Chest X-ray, PA view. Patient: 33 years old, sex M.
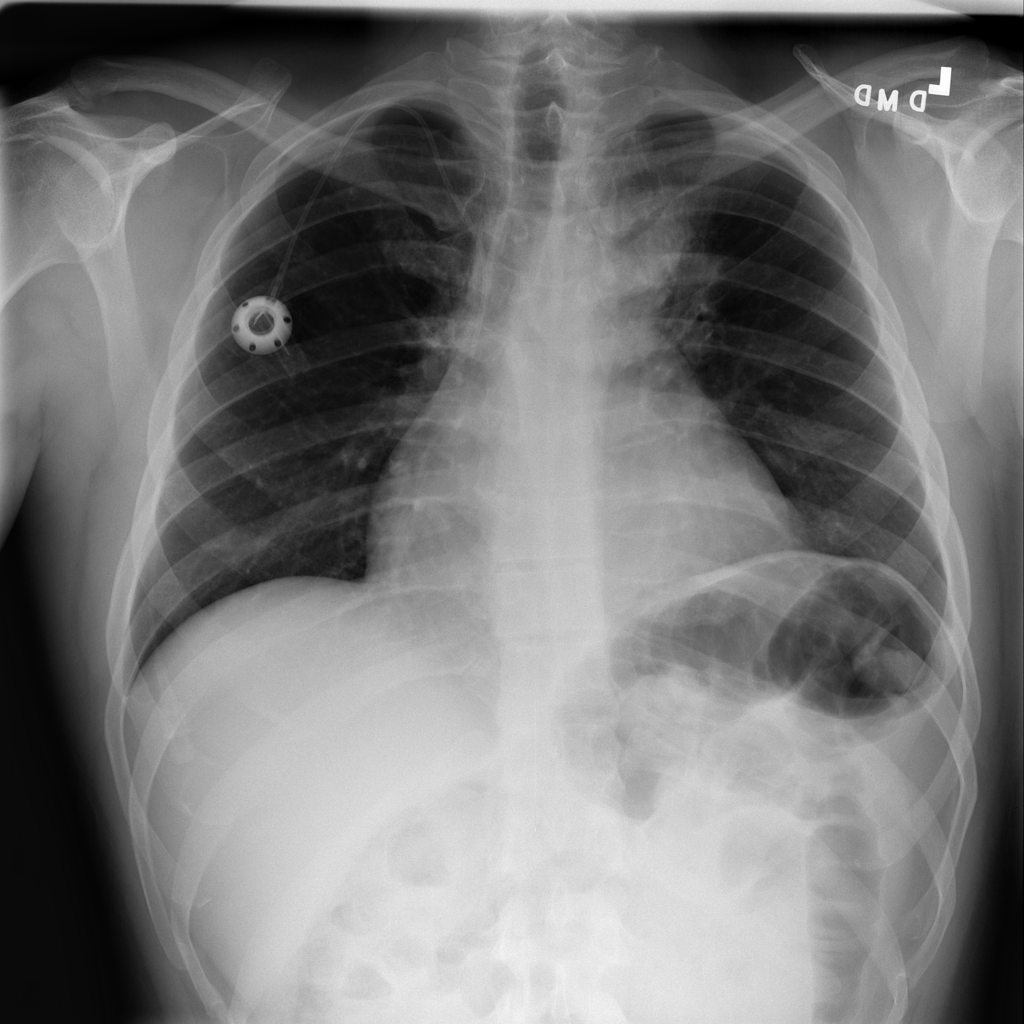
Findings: No Finding